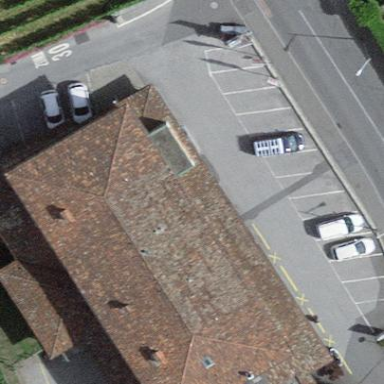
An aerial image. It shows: Commercial building.